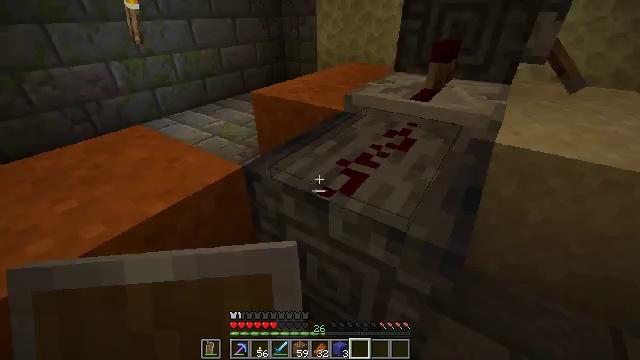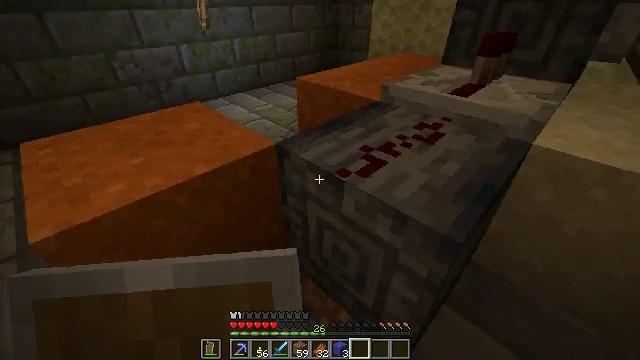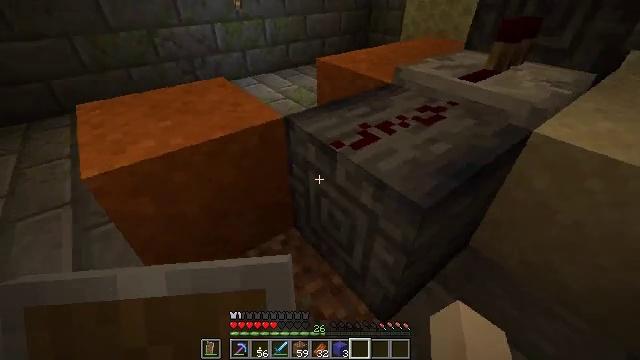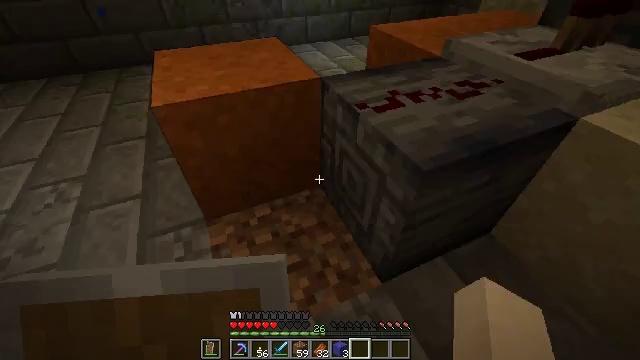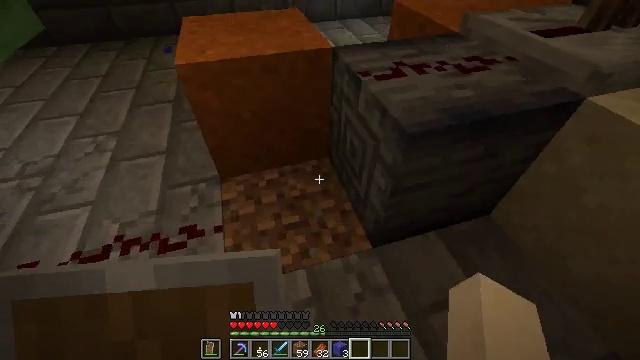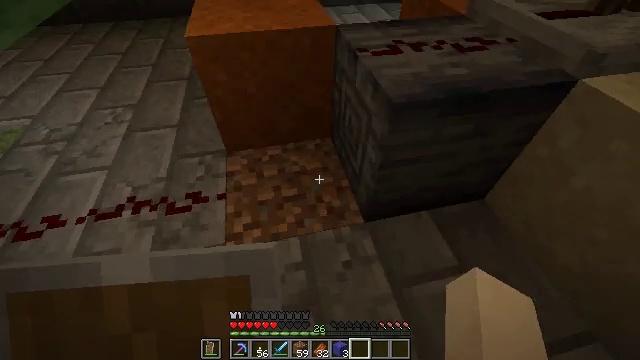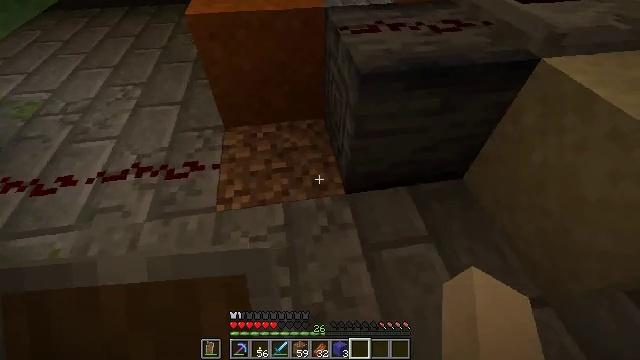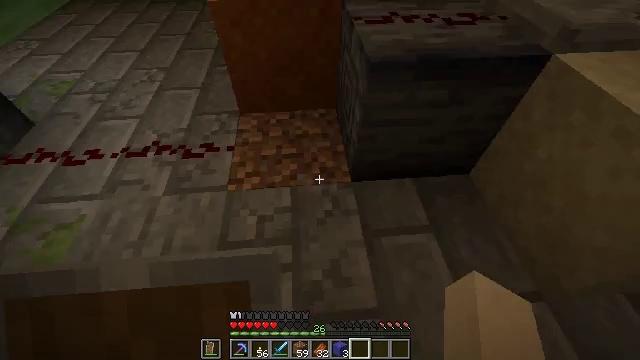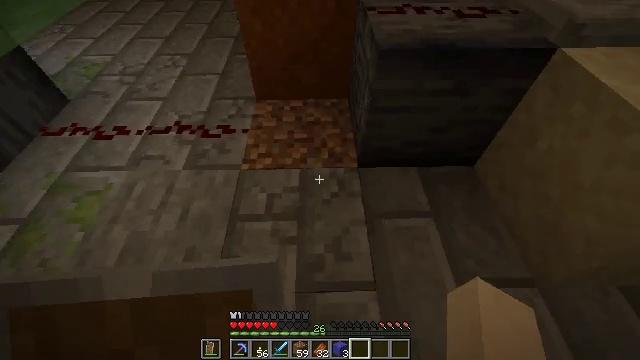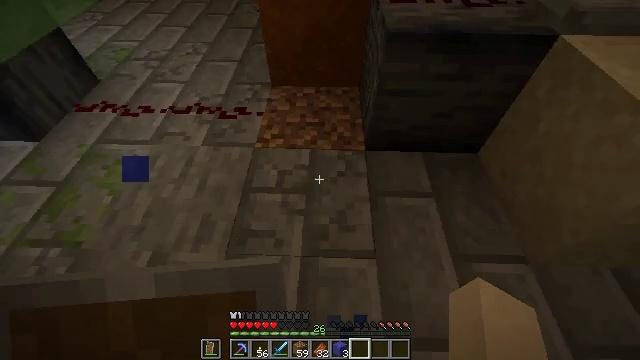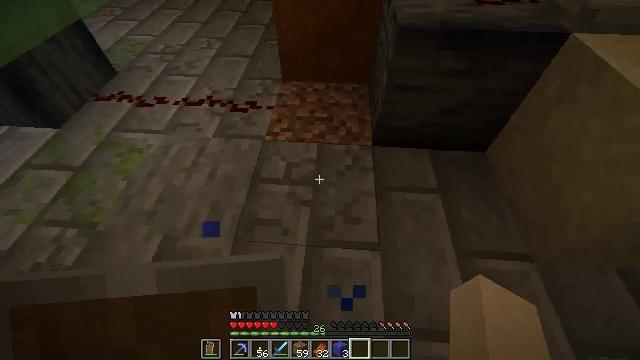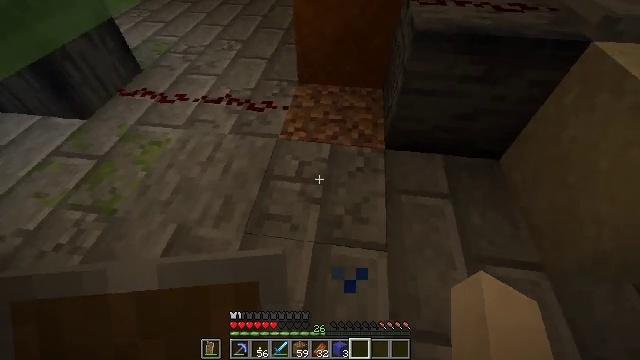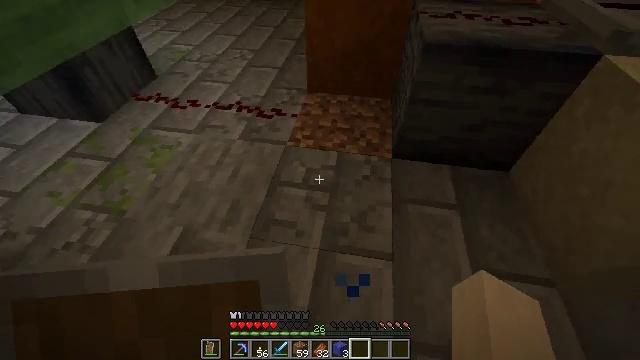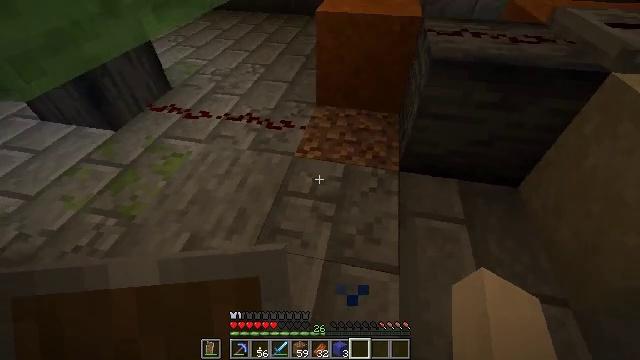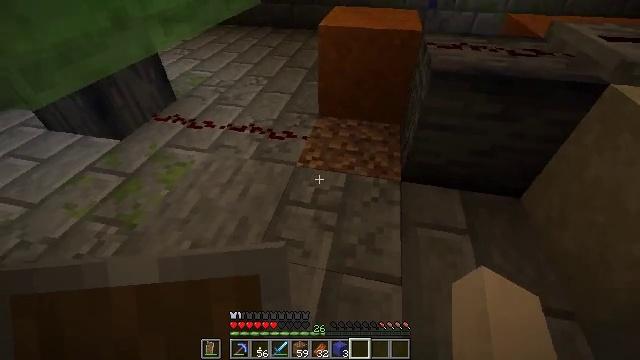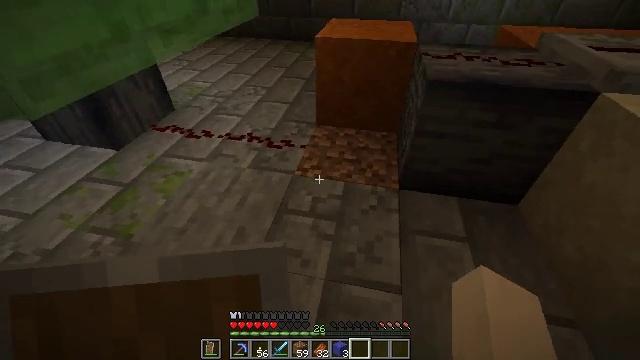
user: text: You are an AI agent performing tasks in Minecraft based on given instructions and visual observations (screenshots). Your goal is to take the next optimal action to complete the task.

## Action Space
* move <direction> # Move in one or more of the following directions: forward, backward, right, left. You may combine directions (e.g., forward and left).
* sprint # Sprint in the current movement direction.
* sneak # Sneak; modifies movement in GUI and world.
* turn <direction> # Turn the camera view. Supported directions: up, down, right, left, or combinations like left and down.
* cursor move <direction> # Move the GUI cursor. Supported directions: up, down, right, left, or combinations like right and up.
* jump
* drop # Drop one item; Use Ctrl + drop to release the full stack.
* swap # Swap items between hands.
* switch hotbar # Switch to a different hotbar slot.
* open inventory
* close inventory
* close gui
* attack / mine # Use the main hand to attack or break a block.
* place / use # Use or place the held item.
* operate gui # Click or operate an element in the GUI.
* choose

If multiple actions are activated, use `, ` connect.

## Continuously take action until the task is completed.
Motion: motion action
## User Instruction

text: Harvest the slime block from the ground.
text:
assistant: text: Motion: move back and move right, turn left and down
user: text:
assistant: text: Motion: move back and move right, turn left and down
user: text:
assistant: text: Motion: move back and move right, turn left and down
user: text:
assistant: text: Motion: move back and move right, turn left and down
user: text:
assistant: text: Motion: move back and move right, turn left and down
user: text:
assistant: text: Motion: move back and move right, turn left
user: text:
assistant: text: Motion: move back, turn left and down
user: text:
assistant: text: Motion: move back, turn left
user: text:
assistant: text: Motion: turn left
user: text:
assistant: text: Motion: turn left
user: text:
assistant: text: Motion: turn left and up
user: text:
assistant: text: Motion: turn left and up
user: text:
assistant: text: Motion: turn left and up
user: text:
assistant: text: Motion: turn up
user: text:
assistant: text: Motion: turn up
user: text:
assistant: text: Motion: turn right and up
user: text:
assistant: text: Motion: turn right and up
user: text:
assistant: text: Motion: no_op
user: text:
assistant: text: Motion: no_op
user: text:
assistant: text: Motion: no_op
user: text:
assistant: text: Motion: no_op
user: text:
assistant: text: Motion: turn right and up
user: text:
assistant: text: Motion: turn right and up
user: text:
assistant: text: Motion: turn right and up
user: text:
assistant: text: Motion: turn right and up
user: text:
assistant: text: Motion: turn right and up
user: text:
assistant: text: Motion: no_op
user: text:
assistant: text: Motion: no_op
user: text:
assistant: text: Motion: no_op
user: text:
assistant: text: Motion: no_op